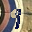
Label: 9